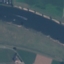
Land use / land cover class: River